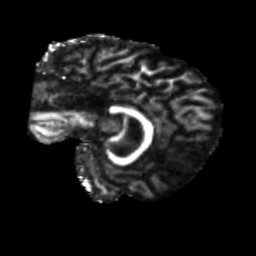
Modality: FA
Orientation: sagittal
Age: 58
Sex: female
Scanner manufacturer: siemens
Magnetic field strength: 3 T
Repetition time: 5.25 s
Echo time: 0.08 s